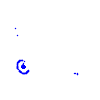
Particle: kaon